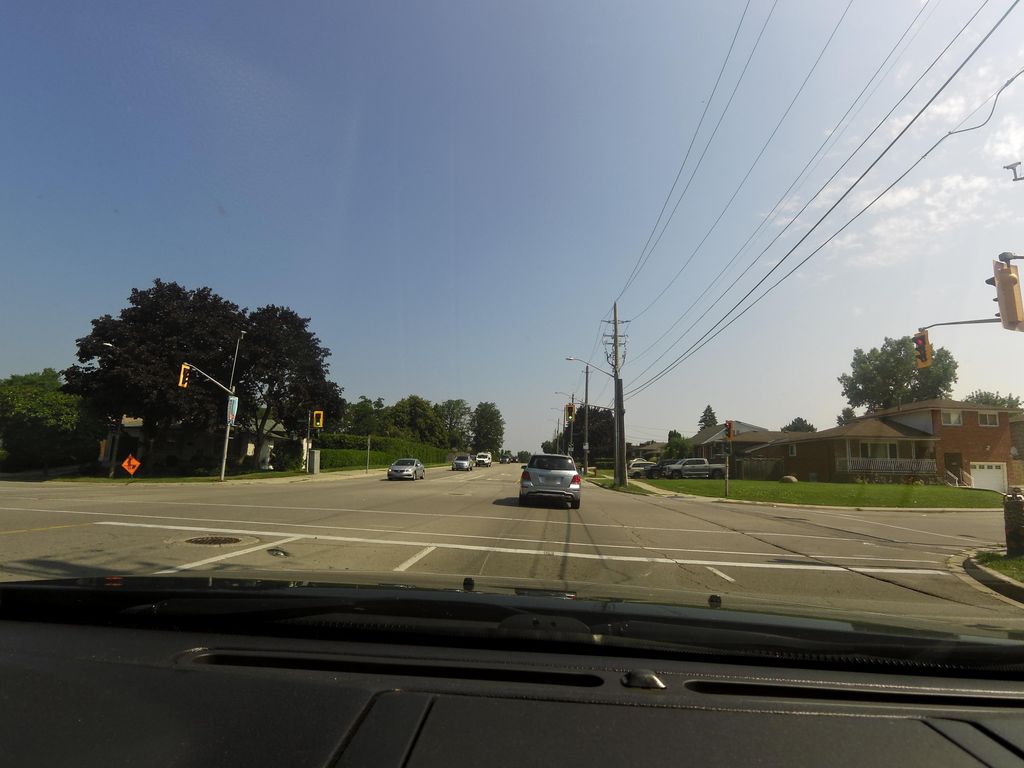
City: hamilton